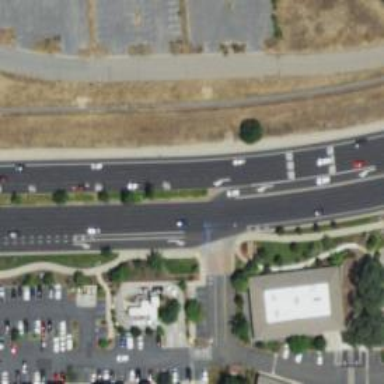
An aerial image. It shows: Primary link highway.